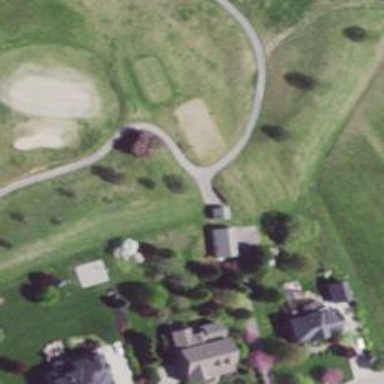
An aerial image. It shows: Path designed for golf carts.